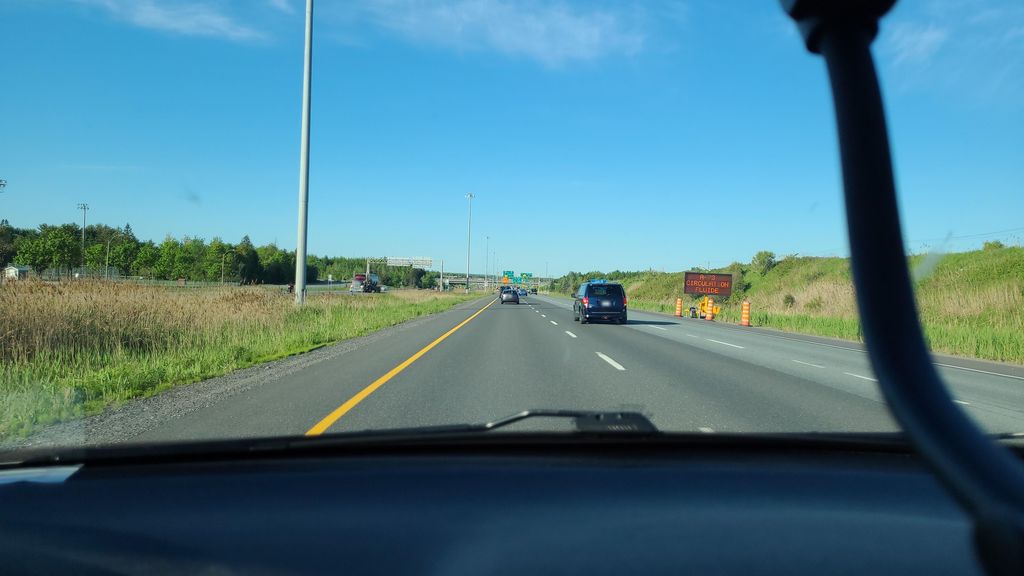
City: quebec_city